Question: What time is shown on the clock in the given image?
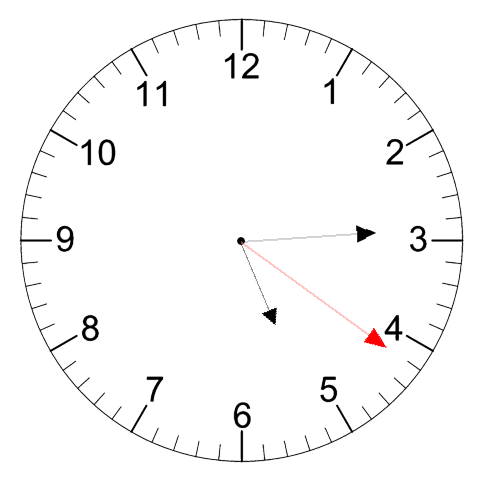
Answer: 05:14:21